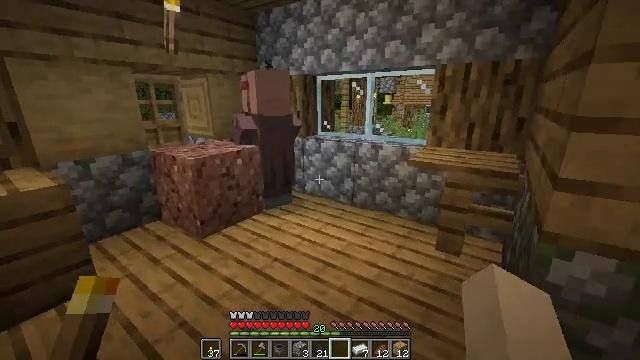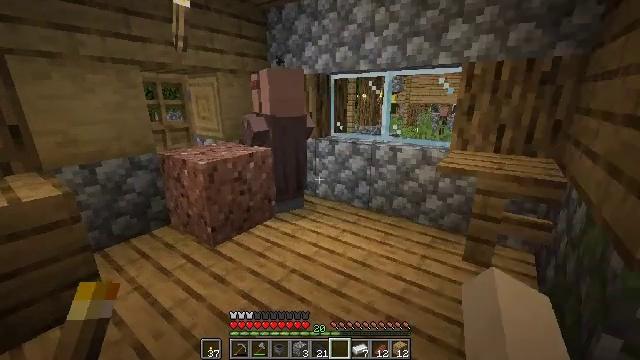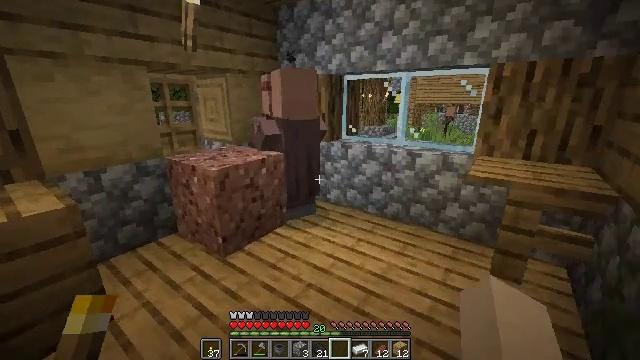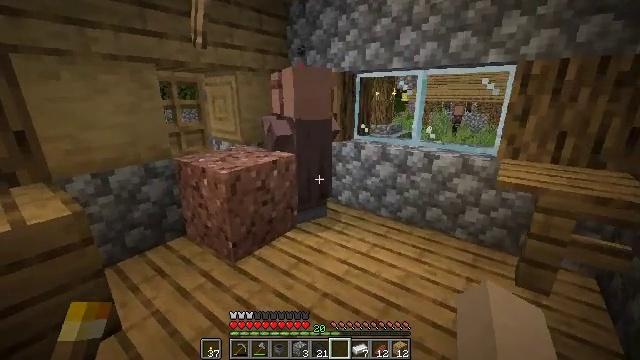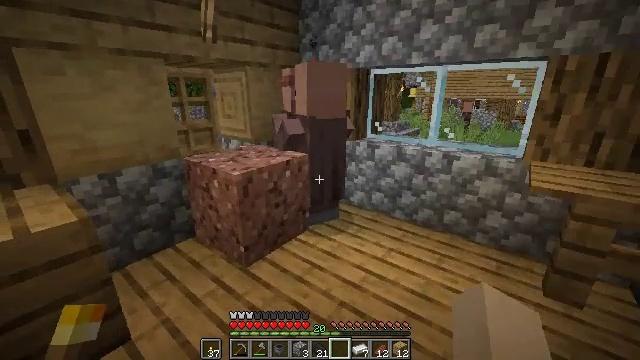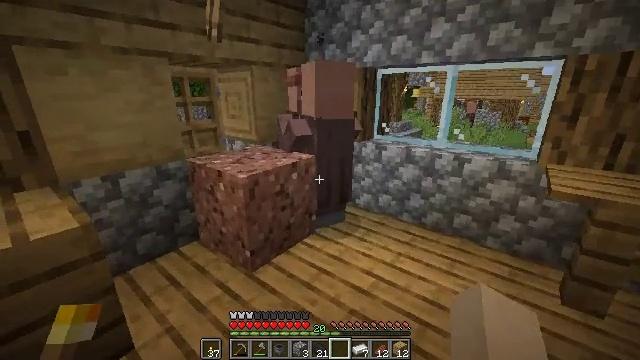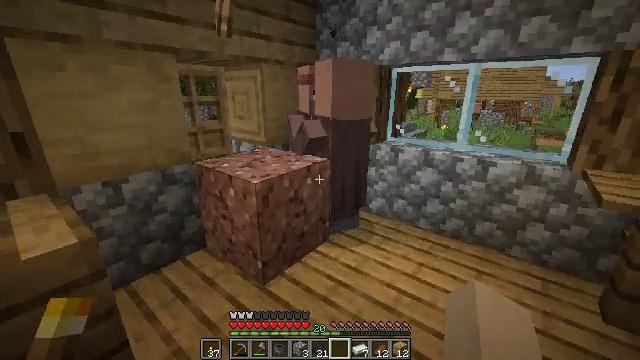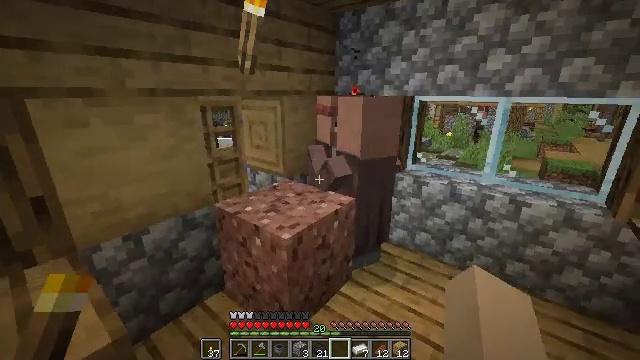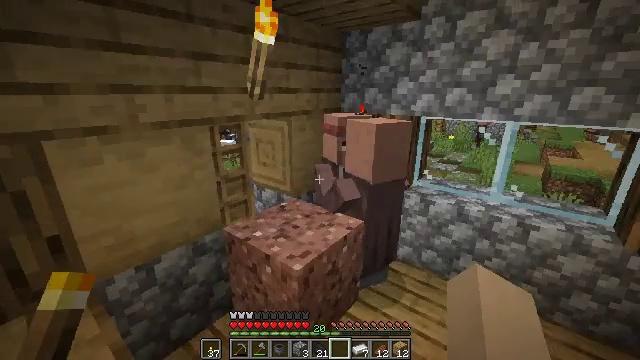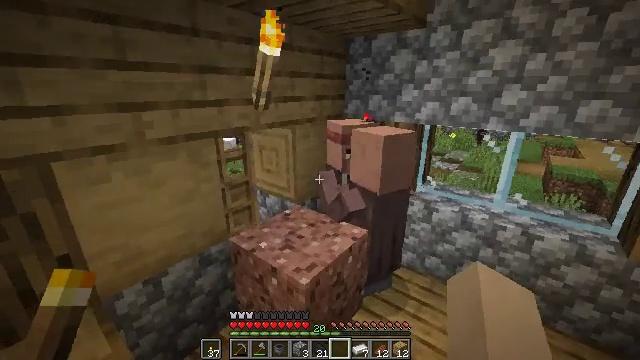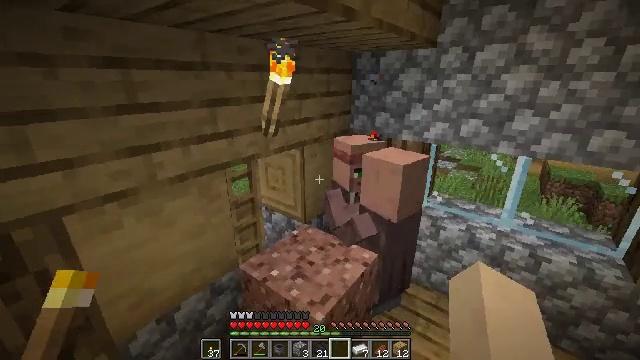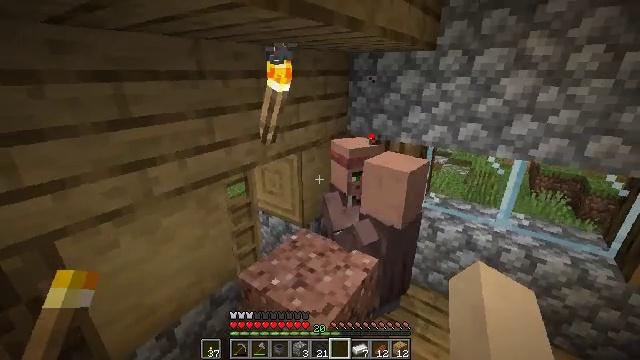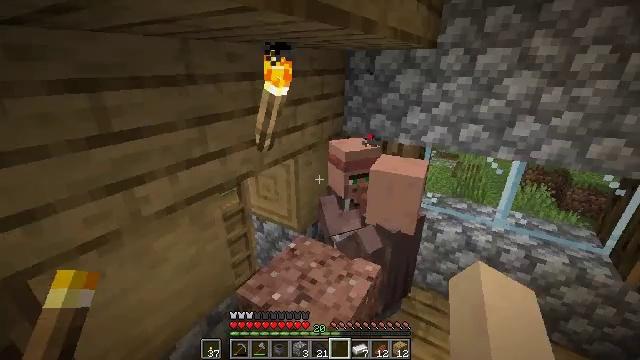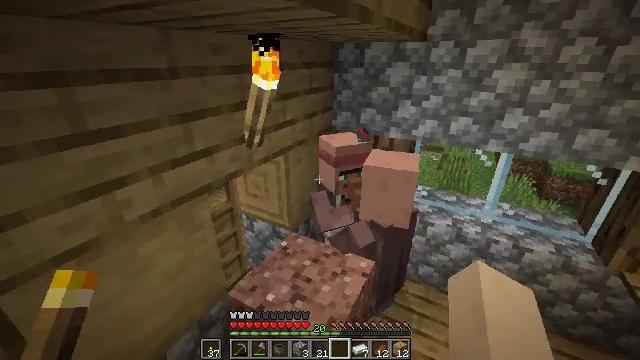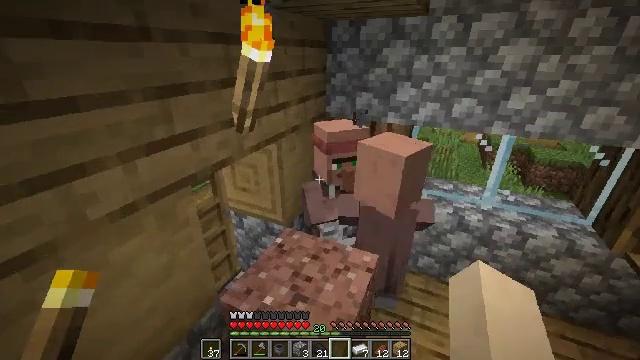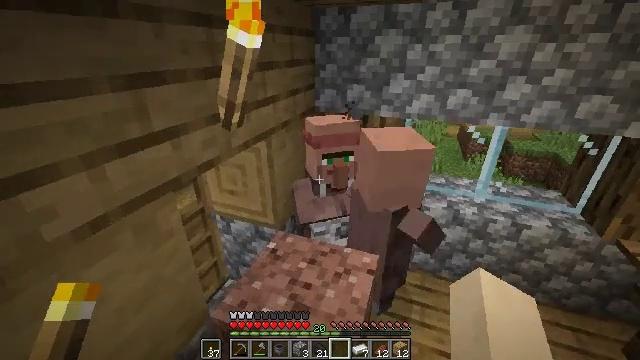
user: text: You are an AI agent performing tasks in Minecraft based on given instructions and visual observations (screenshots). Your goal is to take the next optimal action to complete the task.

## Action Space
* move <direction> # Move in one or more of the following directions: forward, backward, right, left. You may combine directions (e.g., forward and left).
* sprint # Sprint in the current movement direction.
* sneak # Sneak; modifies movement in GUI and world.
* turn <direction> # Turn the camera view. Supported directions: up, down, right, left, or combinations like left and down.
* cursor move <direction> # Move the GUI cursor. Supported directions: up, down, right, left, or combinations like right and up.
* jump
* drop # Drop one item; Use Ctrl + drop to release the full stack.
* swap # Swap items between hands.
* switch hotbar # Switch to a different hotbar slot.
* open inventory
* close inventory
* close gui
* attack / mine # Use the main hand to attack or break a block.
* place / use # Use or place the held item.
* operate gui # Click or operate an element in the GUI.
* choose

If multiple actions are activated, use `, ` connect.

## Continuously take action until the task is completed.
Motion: motion action
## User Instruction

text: Mine the lectern.
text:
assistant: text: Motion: move forward and move left
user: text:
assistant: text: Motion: move forward and move left
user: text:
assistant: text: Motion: move forward and move left
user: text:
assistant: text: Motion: move forward and move left
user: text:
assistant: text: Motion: move forward and move left
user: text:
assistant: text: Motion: move forward and move left
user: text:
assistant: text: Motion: move forward and move left, jump
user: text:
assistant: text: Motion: move forward and move left, jump
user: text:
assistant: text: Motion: move forward and move left, jump
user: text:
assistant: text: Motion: move forward, turn right and down
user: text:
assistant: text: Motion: move forward, turn right and down
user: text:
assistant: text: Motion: move forward, turn right and down
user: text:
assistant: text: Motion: move forward, turn right and down
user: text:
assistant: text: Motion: turn right
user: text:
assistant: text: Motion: turn right
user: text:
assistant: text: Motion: turn right
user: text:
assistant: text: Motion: turn right
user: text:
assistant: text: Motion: turn right
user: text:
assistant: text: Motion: no_op
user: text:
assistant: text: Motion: no_op
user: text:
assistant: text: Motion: no_op
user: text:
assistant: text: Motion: no_op
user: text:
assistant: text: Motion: no_op
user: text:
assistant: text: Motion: no_op
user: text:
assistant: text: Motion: no_op
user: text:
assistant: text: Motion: no_op
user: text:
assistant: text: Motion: turn right
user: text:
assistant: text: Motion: turn right
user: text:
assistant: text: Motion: turn right and down
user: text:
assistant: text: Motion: turn right and down